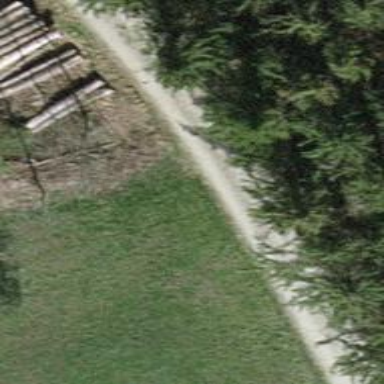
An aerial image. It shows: Gravel track with grade2 tracktype.